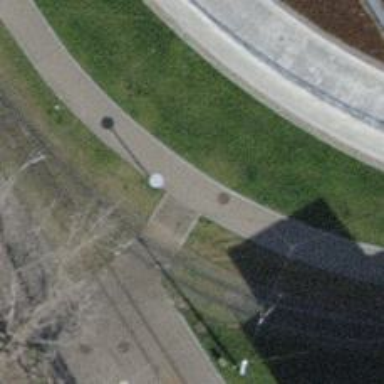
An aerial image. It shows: Asphalt footway.